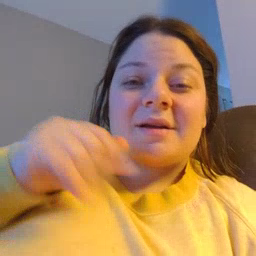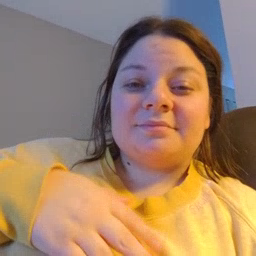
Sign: bye